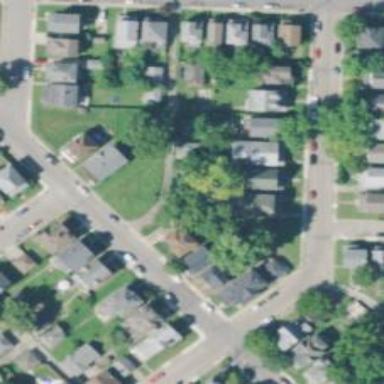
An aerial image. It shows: Alley classified as service road.